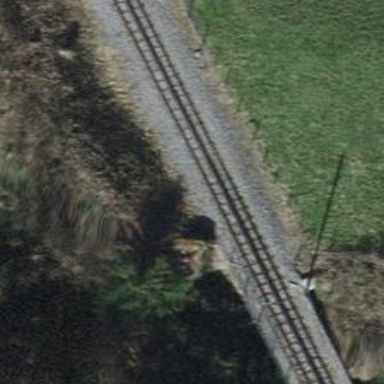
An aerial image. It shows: Narrow-gauge railway bridge with electrified contact lines and one track.